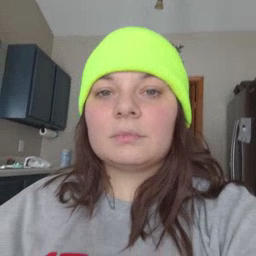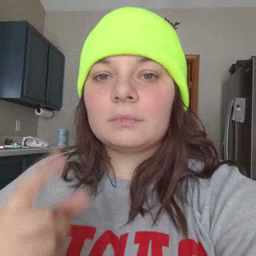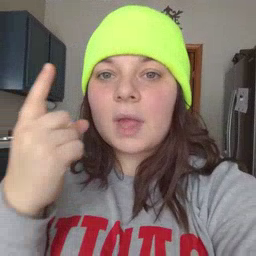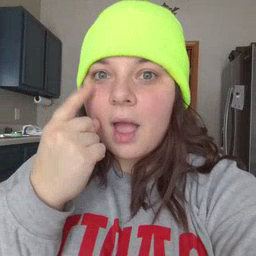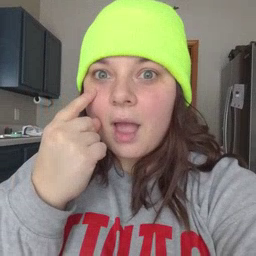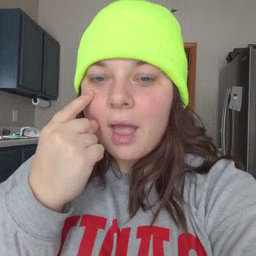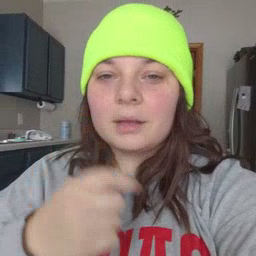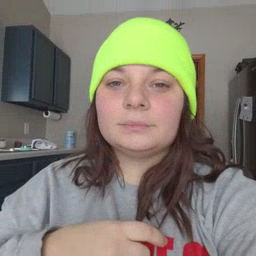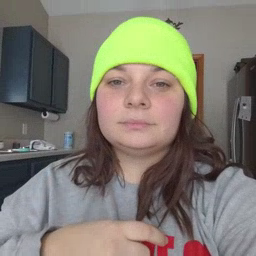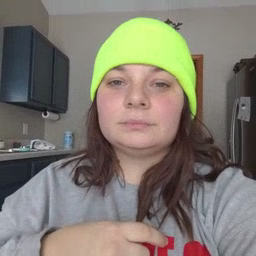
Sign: eye